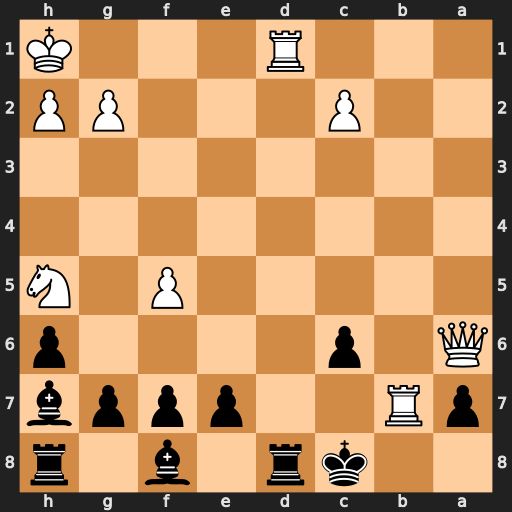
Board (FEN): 2kr1b1r/pR2pppb/Q1p4p/5P1N/8/8/2P3PP/3R3K
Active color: b
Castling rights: -
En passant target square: -
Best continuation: Rxd1+ Qf1 Rxf1#